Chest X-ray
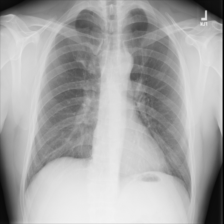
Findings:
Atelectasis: negative
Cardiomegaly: negative
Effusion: negative
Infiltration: negative
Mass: negative
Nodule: negative
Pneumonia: negative
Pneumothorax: negative
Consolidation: negative
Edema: negative
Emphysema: negative
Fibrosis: negative
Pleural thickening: negative
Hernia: negative